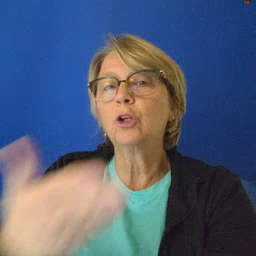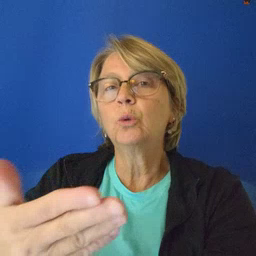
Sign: thankyou